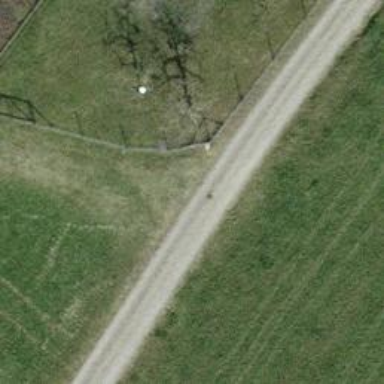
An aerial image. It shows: Gravel track with grade 1 tracktype.